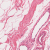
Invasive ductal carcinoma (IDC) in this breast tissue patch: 0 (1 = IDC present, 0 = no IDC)